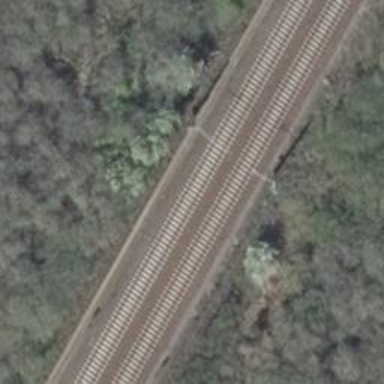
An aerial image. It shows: Railway milestone with catenary mast.